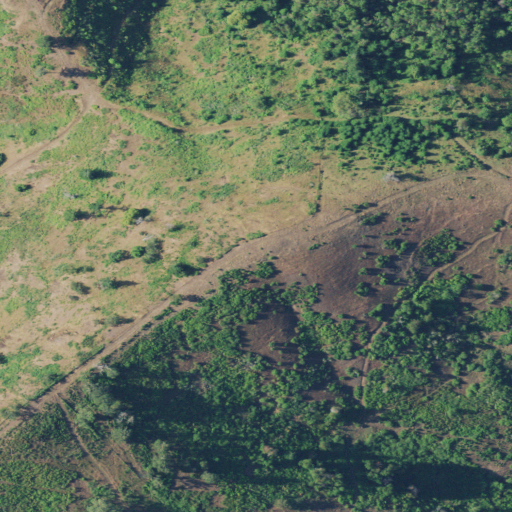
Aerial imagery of mountain in Oregon named Roberts Mountain containing shrub, evergreen forest, grassland, and barren land